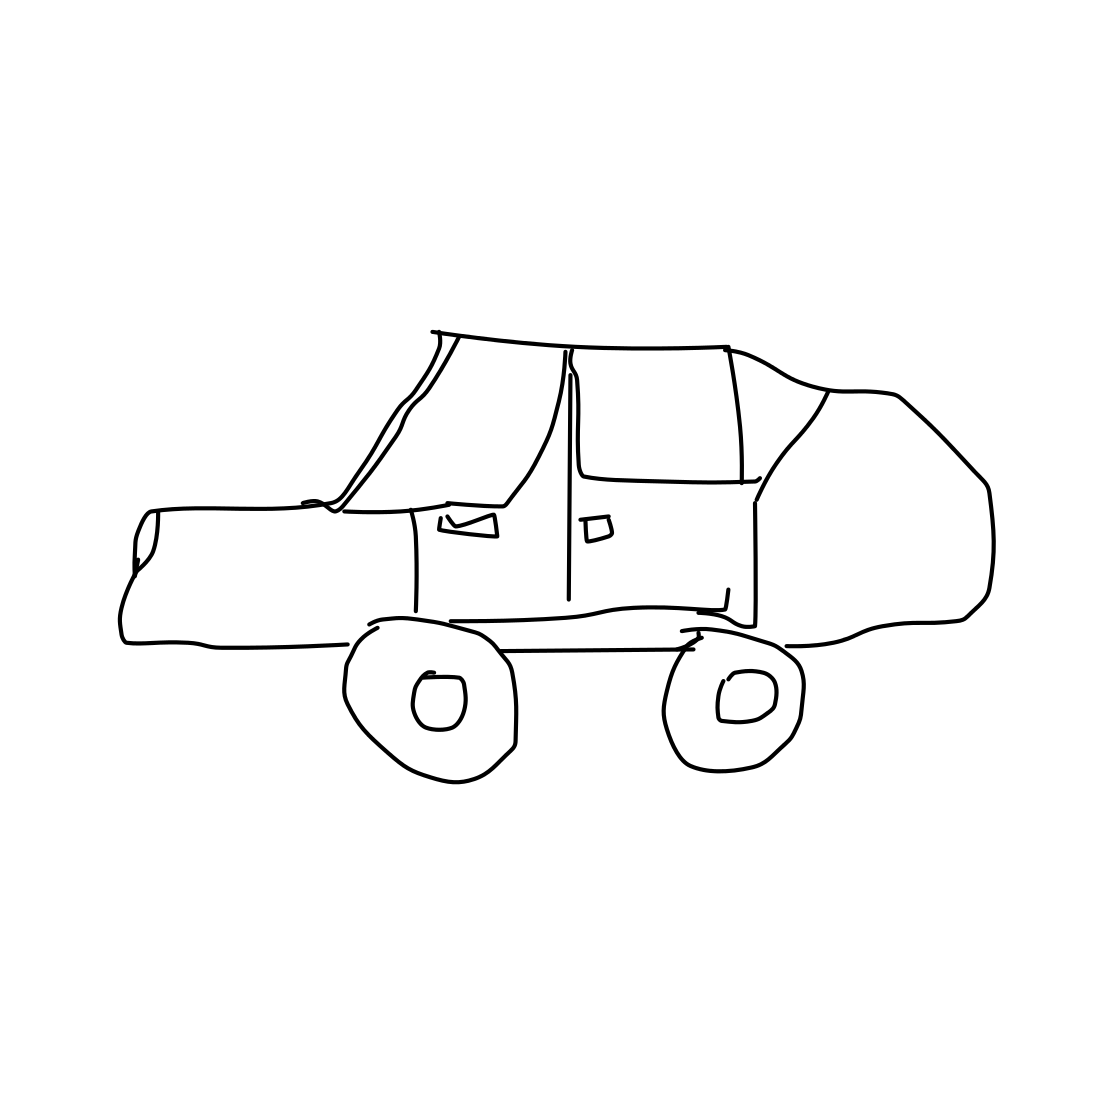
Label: race car